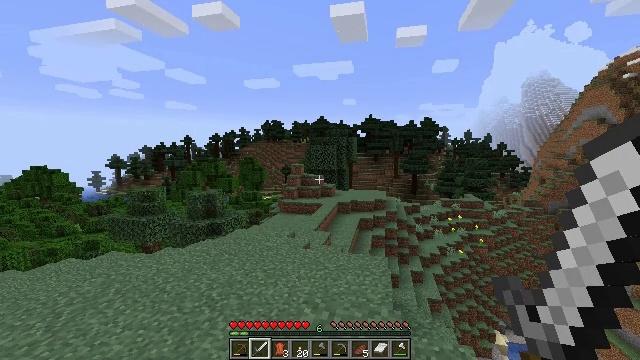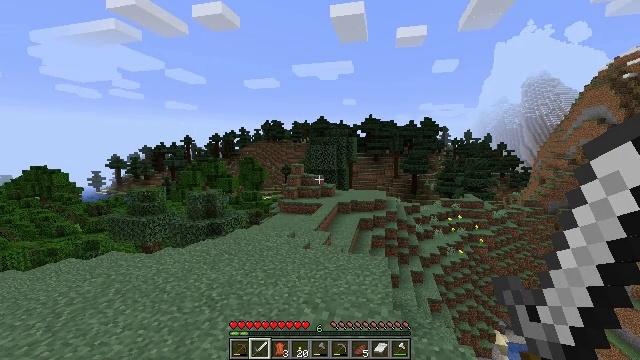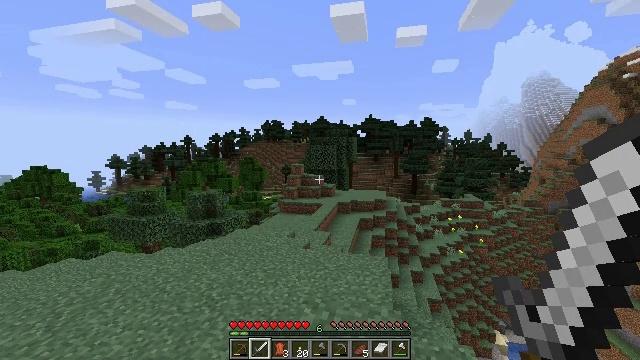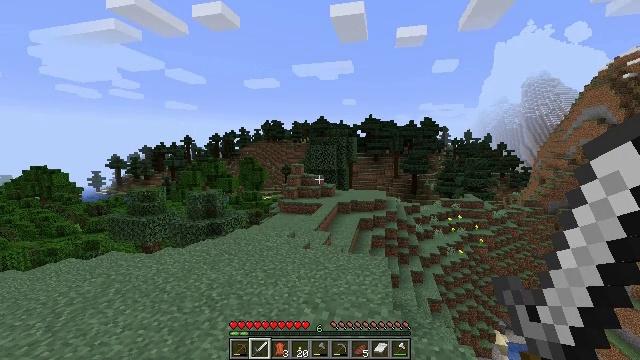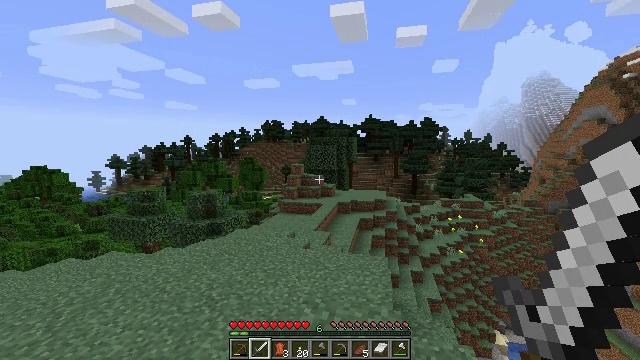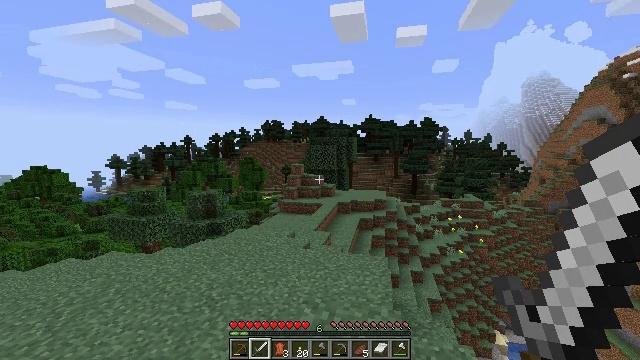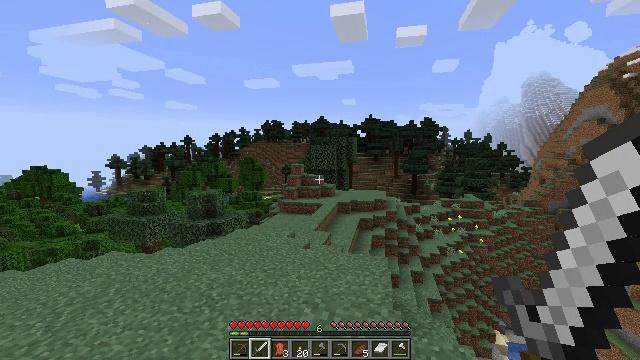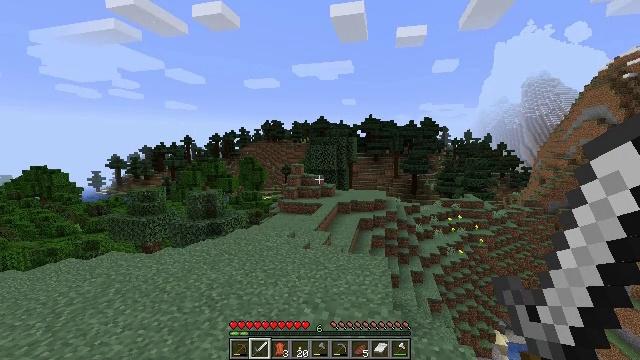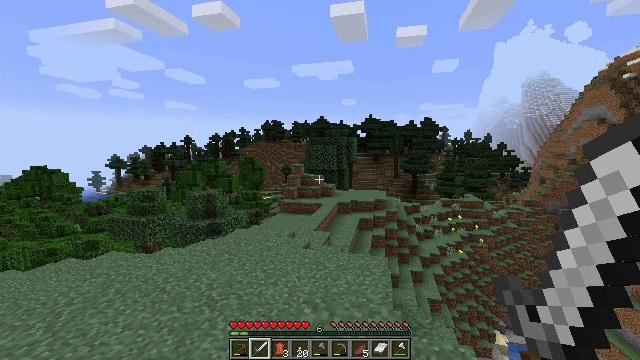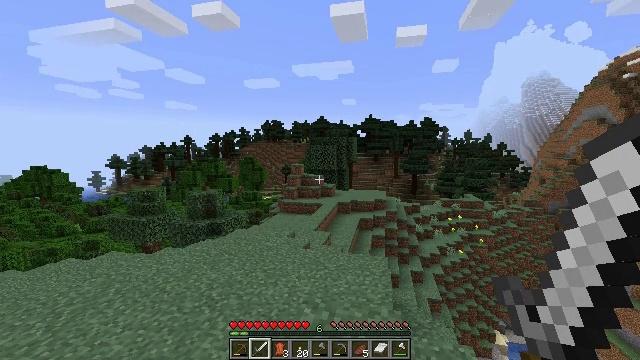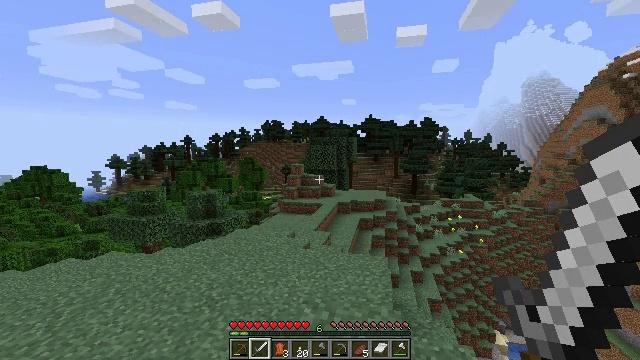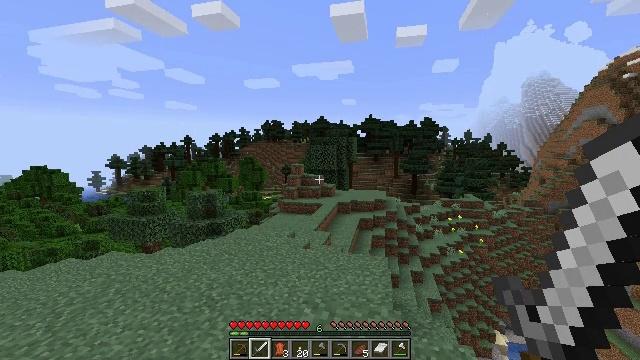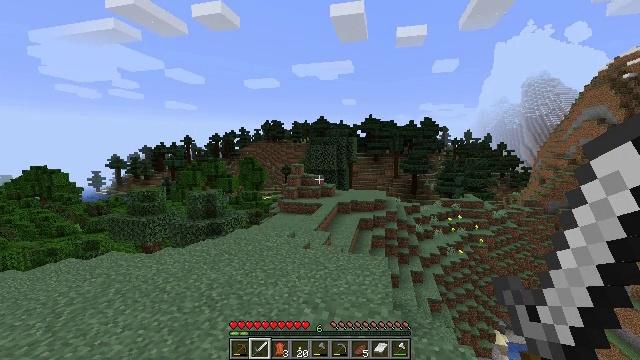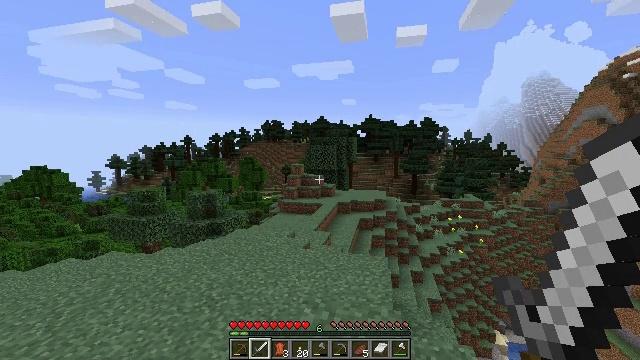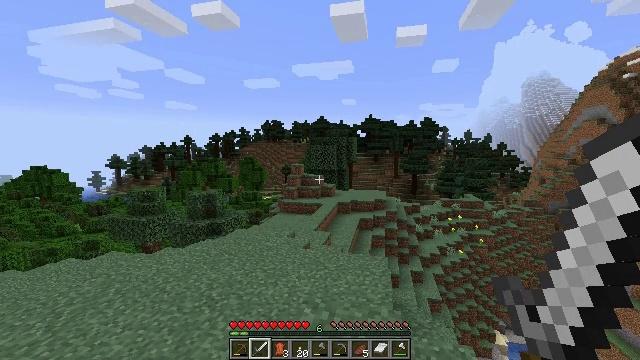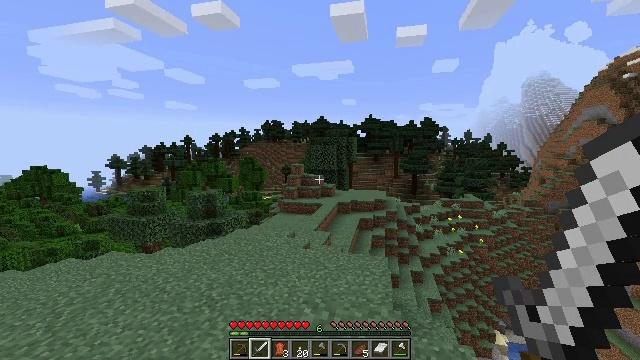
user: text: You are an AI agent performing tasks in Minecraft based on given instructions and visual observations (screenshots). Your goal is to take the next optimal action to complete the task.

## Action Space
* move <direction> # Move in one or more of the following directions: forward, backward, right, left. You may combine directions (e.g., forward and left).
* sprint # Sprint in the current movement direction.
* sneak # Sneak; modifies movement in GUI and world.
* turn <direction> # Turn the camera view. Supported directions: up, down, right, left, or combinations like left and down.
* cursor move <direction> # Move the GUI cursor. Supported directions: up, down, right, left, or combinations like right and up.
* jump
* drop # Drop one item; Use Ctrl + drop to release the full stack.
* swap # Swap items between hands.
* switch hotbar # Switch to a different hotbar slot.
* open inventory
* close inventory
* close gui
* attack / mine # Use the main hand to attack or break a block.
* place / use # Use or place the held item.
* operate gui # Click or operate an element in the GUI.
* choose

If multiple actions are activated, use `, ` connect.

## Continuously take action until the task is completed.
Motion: motion action
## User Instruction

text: Collect some oak leaves.
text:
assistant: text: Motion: no_op
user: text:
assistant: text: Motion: no_op
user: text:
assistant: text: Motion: no_op
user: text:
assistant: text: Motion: no_op
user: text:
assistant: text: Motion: no_op
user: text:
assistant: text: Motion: no_op
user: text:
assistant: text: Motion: no_op
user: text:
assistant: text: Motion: no_op
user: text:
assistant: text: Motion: no_op
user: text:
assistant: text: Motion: no_op
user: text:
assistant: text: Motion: no_op
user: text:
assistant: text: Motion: no_op
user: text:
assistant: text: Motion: no_op
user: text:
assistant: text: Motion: no_op
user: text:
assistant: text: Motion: no_op
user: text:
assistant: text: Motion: no_op
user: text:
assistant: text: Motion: no_op
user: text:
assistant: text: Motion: no_op
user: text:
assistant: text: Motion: no_op
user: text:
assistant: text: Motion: no_op
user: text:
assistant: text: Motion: no_op
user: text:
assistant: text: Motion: no_op
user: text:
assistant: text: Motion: no_op
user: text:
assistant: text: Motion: no_op
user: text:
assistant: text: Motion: no_op
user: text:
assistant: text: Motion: no_op
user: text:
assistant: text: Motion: no_op
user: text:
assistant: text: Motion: no_op
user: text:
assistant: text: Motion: no_op
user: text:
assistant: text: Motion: no_op